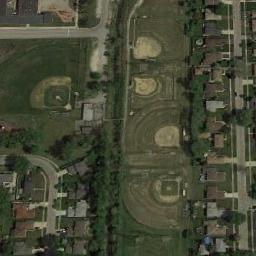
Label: baseball_diamond